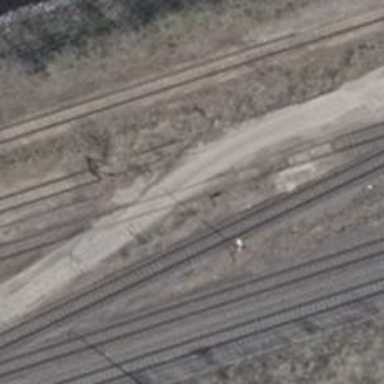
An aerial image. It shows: Railway level crossing.